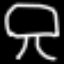
Label: mushroom